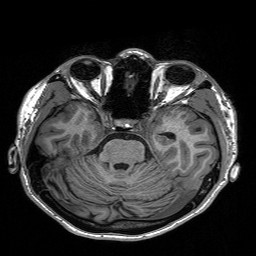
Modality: T1w
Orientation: coronal
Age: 31
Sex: female
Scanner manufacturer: siemens
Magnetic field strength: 3 T
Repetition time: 2.3 s
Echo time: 0.00197 s